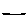
Label: line